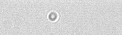
Label: camera_spot